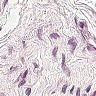
Metastatic tissue present: no